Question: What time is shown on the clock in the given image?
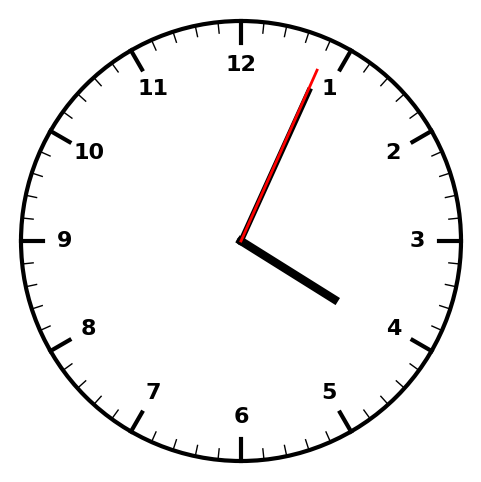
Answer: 04:04:04